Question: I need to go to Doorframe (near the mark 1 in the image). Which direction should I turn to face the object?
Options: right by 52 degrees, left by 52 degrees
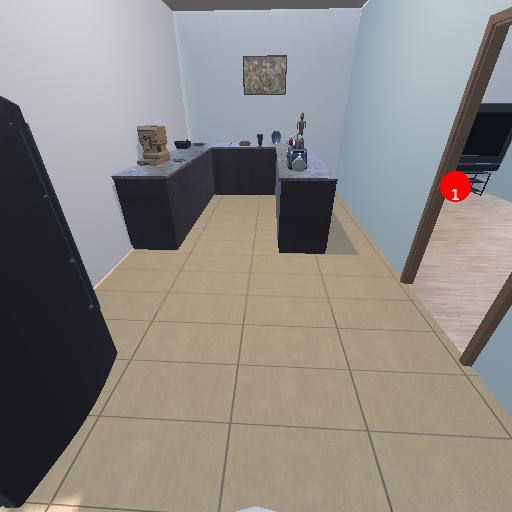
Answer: right by 52 degrees